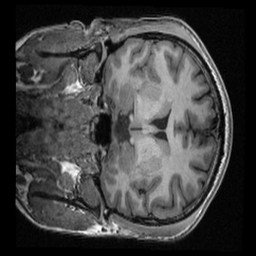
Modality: T1w
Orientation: coronal
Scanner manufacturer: ge
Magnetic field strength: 3 T
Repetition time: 0.00766 s
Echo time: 0.002936 s